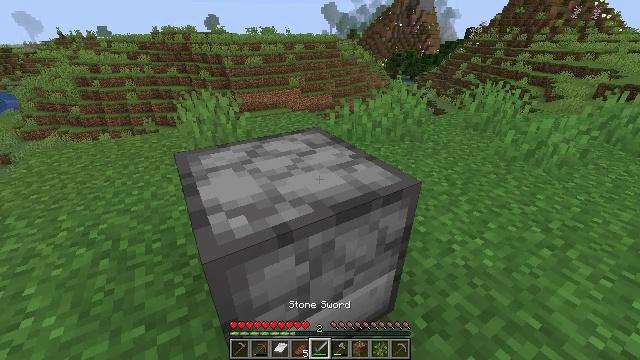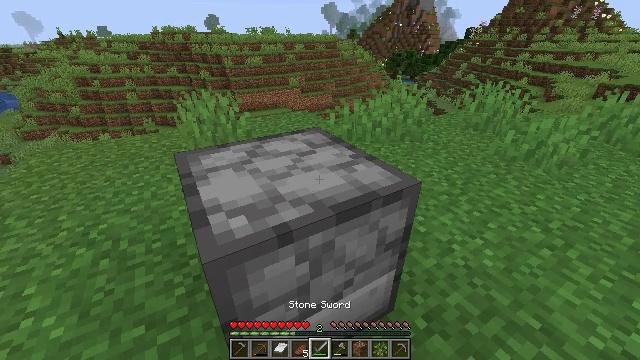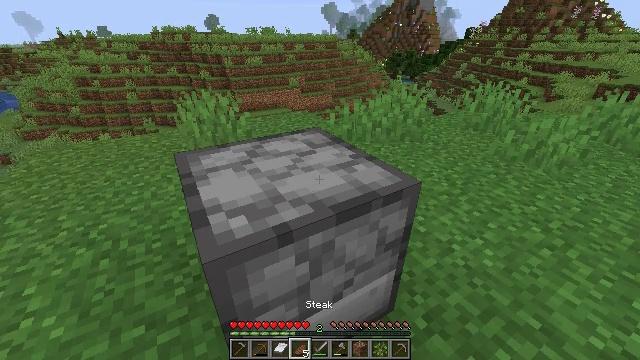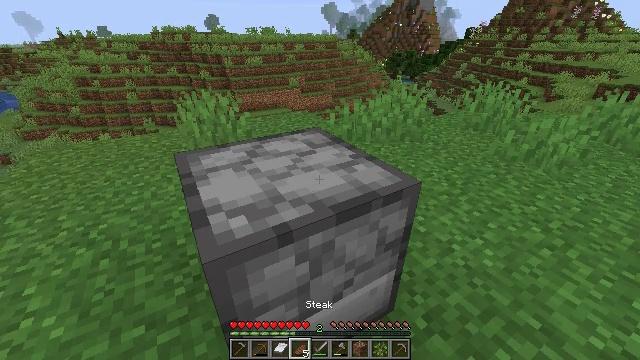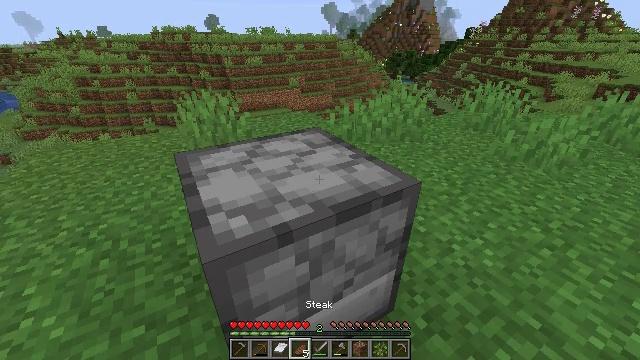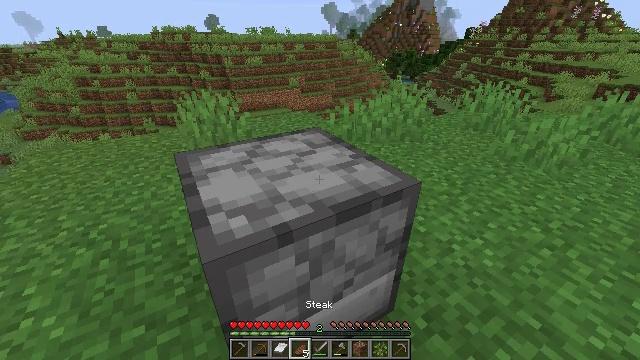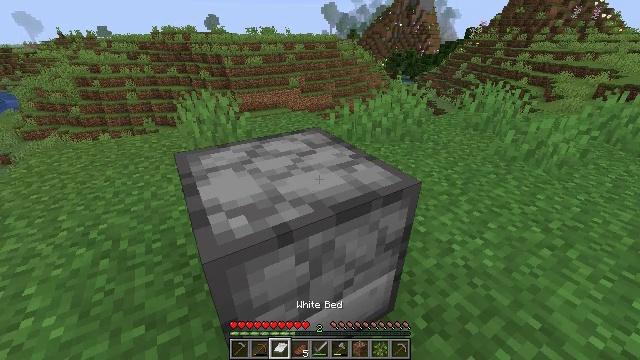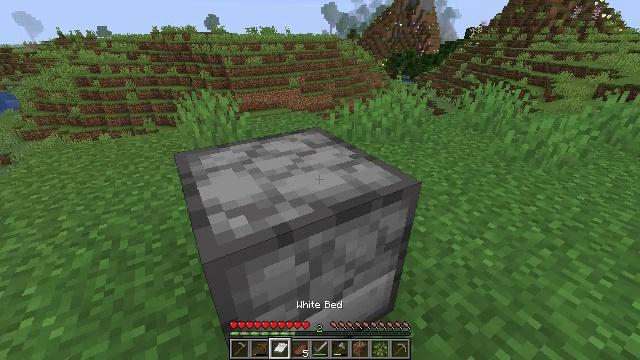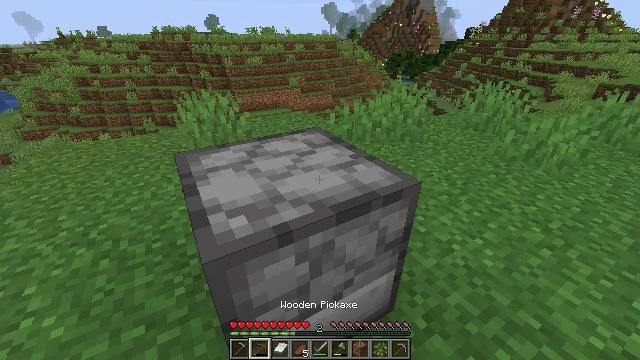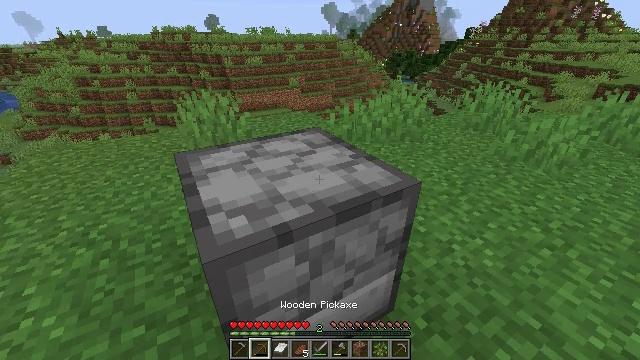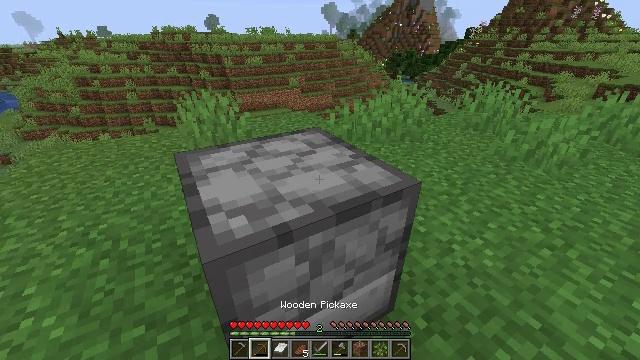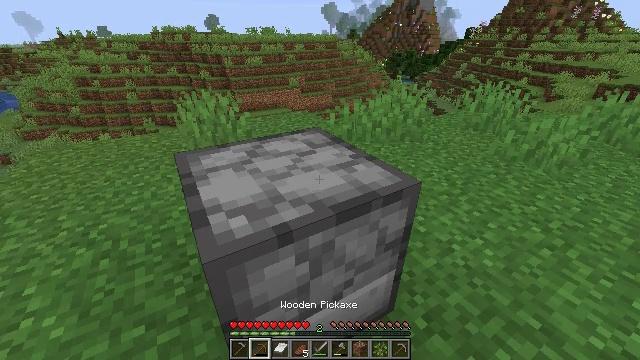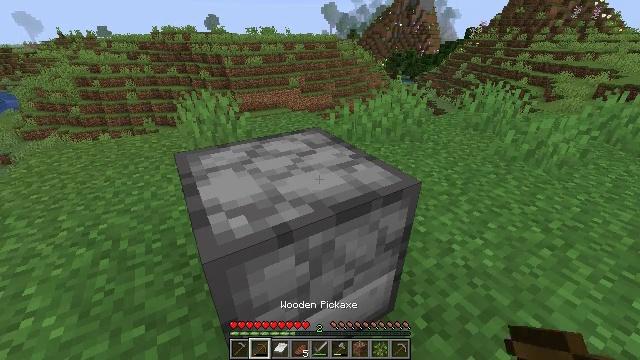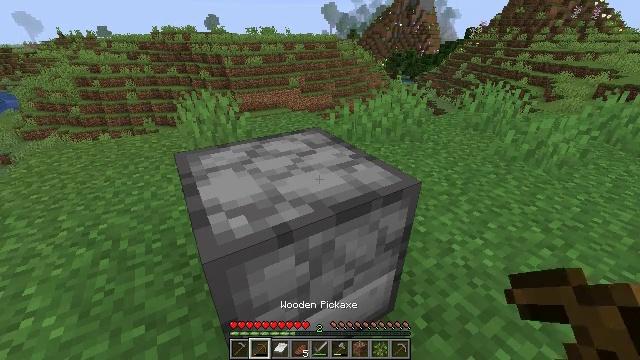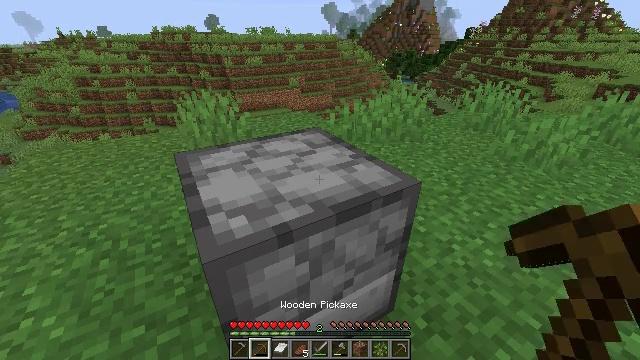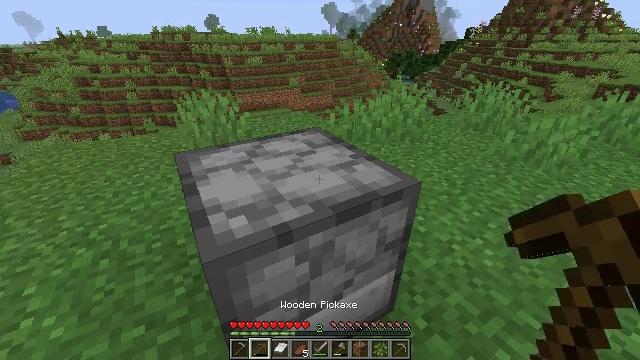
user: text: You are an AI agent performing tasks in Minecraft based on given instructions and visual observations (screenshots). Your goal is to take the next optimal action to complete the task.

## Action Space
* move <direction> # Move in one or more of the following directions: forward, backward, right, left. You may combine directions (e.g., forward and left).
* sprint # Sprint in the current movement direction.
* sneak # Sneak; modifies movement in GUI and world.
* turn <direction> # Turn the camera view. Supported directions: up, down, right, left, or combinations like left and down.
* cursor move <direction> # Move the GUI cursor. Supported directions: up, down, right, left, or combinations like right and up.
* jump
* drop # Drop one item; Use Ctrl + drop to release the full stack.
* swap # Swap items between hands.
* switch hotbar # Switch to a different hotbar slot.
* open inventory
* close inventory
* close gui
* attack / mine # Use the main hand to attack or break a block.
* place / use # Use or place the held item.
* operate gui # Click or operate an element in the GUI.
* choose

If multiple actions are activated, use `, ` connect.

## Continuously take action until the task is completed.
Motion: motion action
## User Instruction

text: Smash the furnace to retrieve it.
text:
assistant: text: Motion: no_op
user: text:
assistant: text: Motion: no_op
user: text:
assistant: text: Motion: no_op
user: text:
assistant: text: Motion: no_op
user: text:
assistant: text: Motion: no_op
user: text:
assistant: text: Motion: no_op
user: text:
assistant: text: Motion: no_op
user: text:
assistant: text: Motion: no_op
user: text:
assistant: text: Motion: no_op
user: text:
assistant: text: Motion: no_op
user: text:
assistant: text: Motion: no_op
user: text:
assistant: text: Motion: no_op
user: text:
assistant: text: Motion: no_op
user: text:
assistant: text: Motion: no_op
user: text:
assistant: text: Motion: no_op
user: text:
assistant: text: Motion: no_op
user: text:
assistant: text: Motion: no_op
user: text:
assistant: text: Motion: no_op
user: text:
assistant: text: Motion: no_op
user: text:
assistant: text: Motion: turn left and up
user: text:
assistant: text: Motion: no_op
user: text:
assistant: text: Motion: no_op
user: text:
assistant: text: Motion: attack / mine
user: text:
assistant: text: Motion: attack / mine
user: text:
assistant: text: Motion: attack / mine
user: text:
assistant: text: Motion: attack / mine
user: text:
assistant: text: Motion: attack / mine
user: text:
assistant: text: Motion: attack / mine
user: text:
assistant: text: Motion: attack / mine
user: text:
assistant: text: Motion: attack / mine